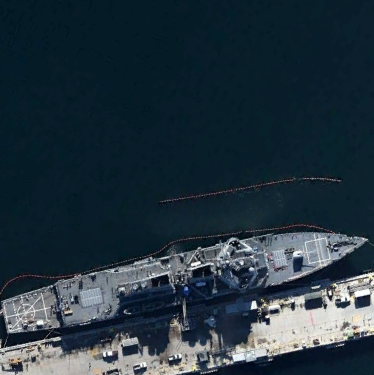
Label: destroyer